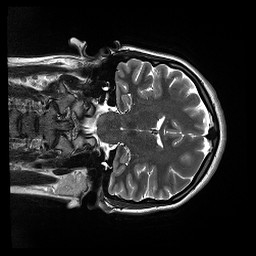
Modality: T2w
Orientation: coronal
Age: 22
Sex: female